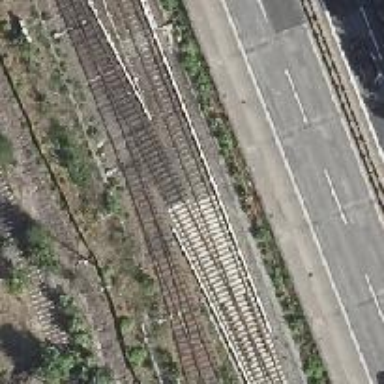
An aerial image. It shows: Railway switch.